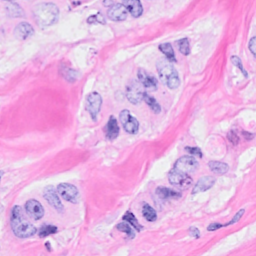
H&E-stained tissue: Breast